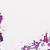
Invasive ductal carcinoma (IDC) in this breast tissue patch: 0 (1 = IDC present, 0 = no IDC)